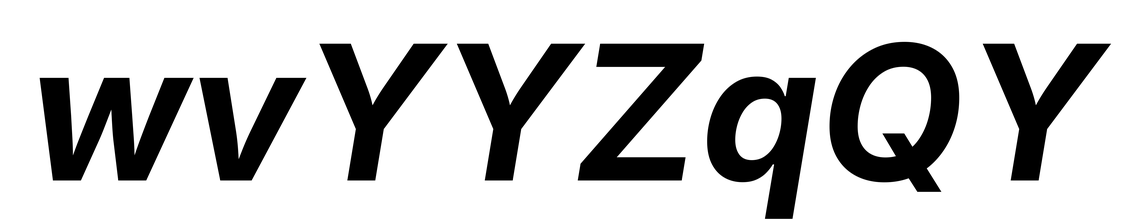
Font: Inter-Italic_Bold_Italic